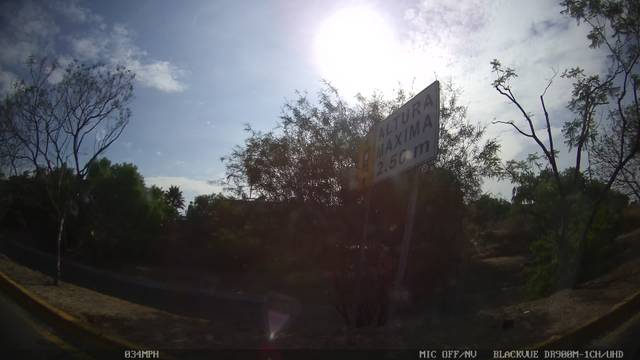
Region: Mexico
Coordinates: 21.106, -101.662